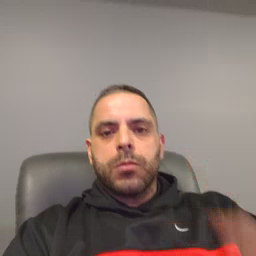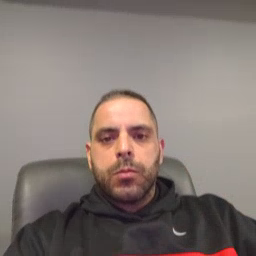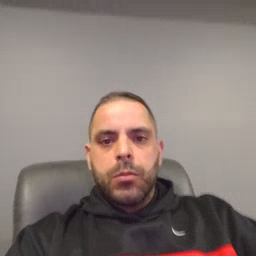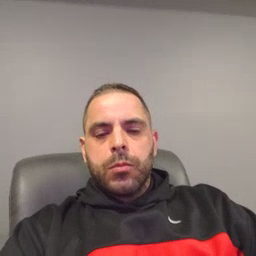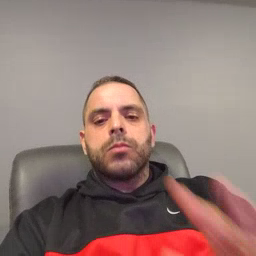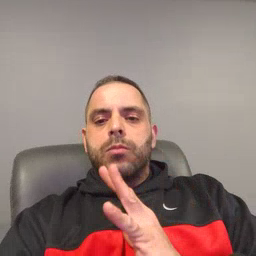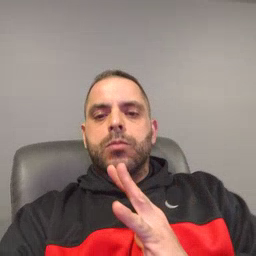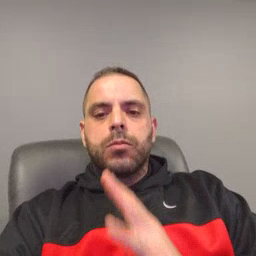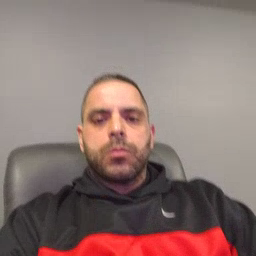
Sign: fine